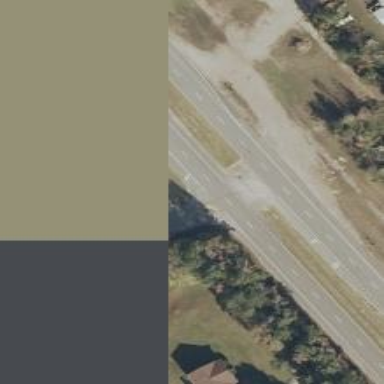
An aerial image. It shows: Primary highway with asphalt surface and dual carriageway.